Question: chat image for chat ui have 3 type which is text , image , and carousel . am i need to make 3 custom cell for one tableView and how to do that ?

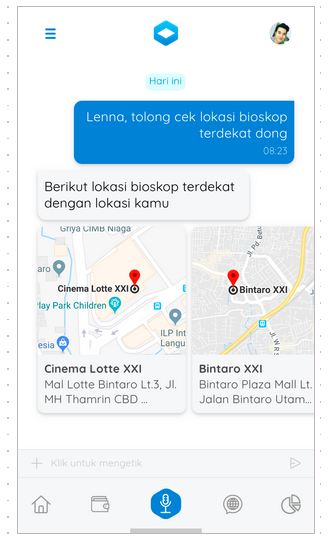
Answer: Yes you have to create three custom cell, for crousal either use third party or a collection view inside tableview cell.
for eg:
'''
func tableView(_ tableView: UITableView, cellForRowAt indexPath: IndexPath) -> UITableViewCell {
let cellIncomming = tableView.dequeueReusableCell(withIdentifier: "IncommingChatCell") as! IncommingChatCell
let cellOutgoing = tableView.dequeueReusableCell(withIdentifier: "OutgoingChatCell") as! OutgoingChatCell
let chatInfo = chatDataSourse[indexPath.row]
if chatInfo.user == "receiver" {
cellIncomming.chatLabel.text = chatInfo.chatString
return cellIncomming
}else {
cellOutgoing.chatLabel.text = chatInfo.chatString
return cellOutgoing
}
}
'''